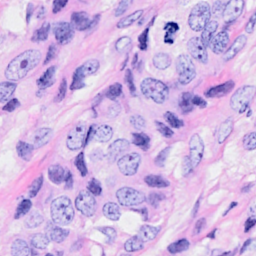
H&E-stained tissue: Breast